Question: I've got a series of 'Ajax.ActionLink()' that determine what is displayed on my 'Index' page. This is cool and all, but I'd like to determine which one of them is the "active" tab that was clicked by adding my css for active tabs. Here's what it looks like now:

Here's the code that I have:
'''
@if (SecurityHelper.CheckForSecurityRight(SecurityRight.Report_FundrasingSummaryReport)) {
@Ajax.ActionLink("Test1", "LoadReportConfiguration", new {ReportID = 5},new AjaxOptions {InsertionMode = InsertionMode.Replace, UpdateTargetId = "ReportConfiguration"})
}
@if (SecurityHelper.CheckForSecurityRight(SecurityRight.Report_CampaignGivingSummary)) {
@Ajax.ActionLink("Test12", "LoadReportConfiguration", new { ReportID = 8 }, new AjaxOptions { InsertionMode = InsertionMode.Replace, UpdateTargetId = "ReportConfiguration" })
}
@if (SecurityHelper.CheckForSecurityRight(SecurityRight.Report_SolicitorAction)) {
@Ajax.ActionLink("Test13", "LoadReportConfiguration", new { ReportID = 9 }, new AjaxOptions { InsertionMode = InsertionMode.Replace, UpdateTargetId = "ReportConfiguration" })
}
@if (SecurityHelper.CheckForSecurityRight(SecurityRight.Report_PortfolioManagement)) {
@Ajax.ActionLink("Test14", "LoadReportConfiguration", new { ReportID = 10 }, new AjaxOptions { InsertionMode = InsertionMode.Replace, UpdateTargetId = "ReportConfiguration" })
}
'''
I've tried to add 'new {@class="active"} to the end of each'if', but it showed all of them as active. How can I accomplish only one active at a time?
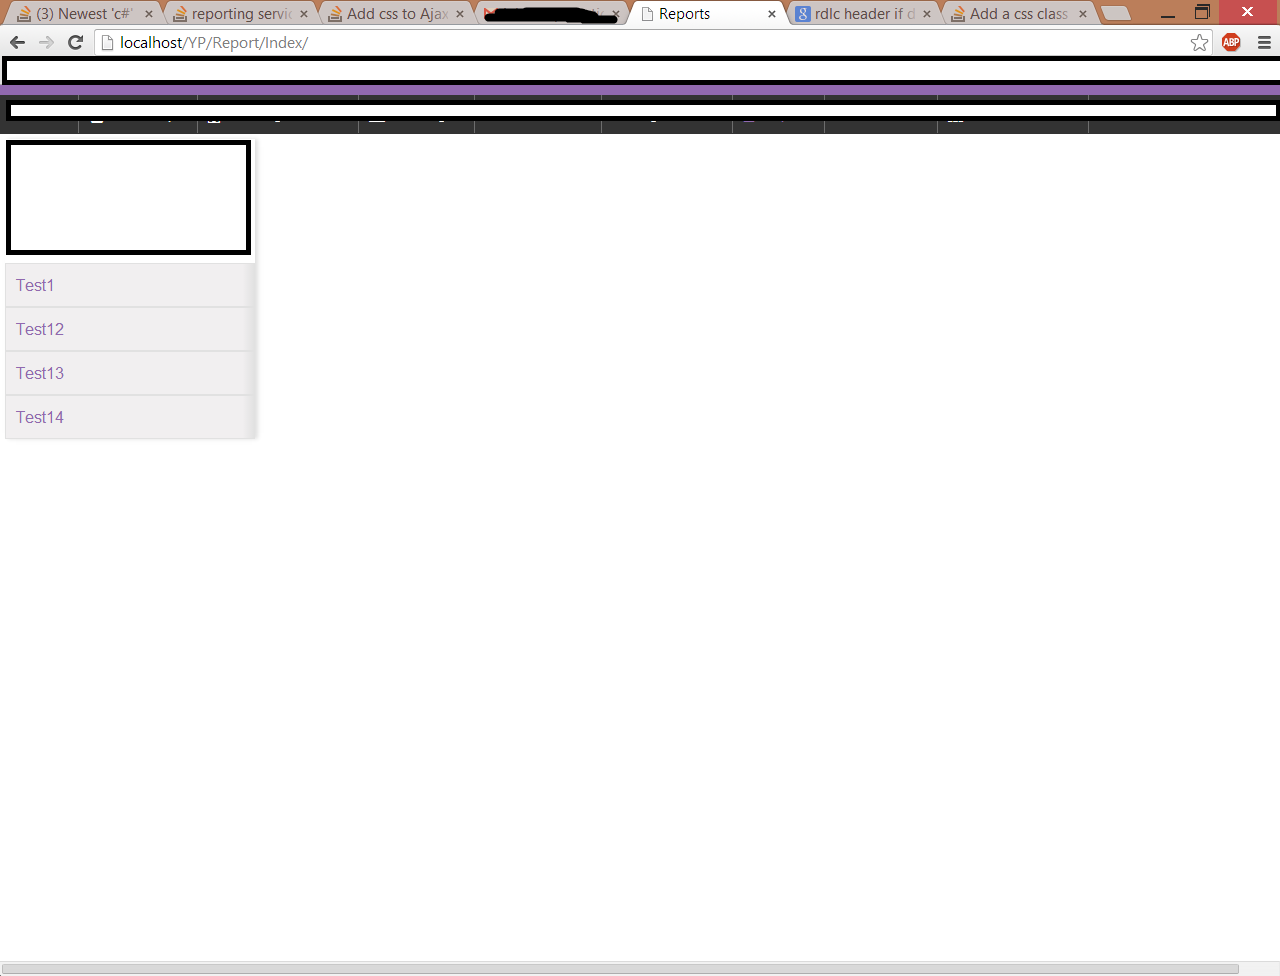
Answer: You can do this through Javascript by listening to which link they clicked on and adding the active class to that element.
Add an HTML attribute to each of your links by adding the 'new {@class='navigationLink'}' parameter to the @Ajax.ActionLink method.
Using JQuery, you can add the following within a $.ready function.
'''
$('.navigationLink').click(function(){
$('.navigationLink').removeClass('active'); //Remove active class from all other links.
$(this).addClass('active'); //Add active class to current link.
});
'''
Here I am using a navigationLink class to mark it as a link in the collection of links. When the user clicks on an HTML element that has a class of navigationLink, it will search for all of the other navigationLinks and remove the active class from each, then add the active class to the current link being clicked on.